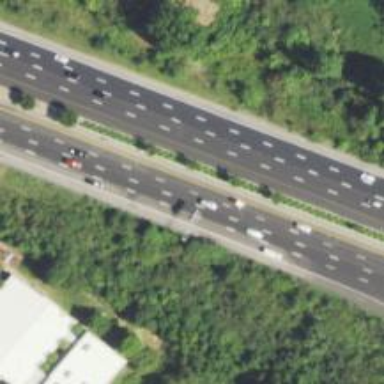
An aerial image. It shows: Motorway junction.